Field crop: tomato
Growth stage: 2
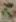
Species: solanum